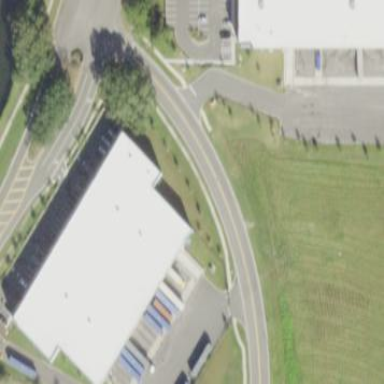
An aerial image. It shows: Warehouse building.